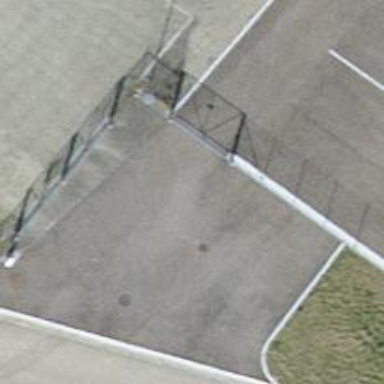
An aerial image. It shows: Gate.